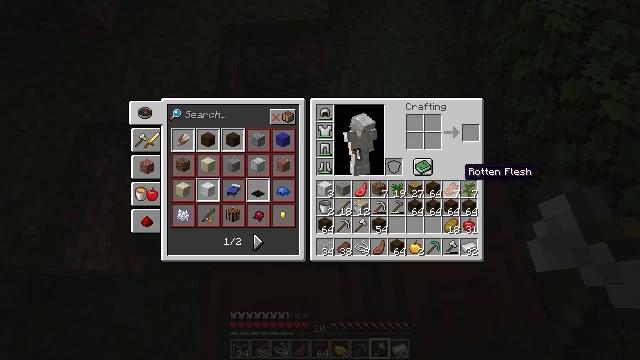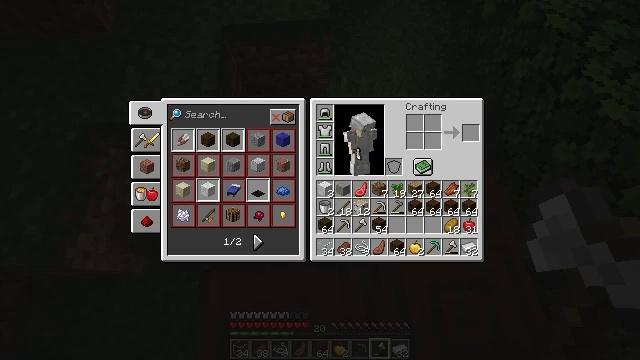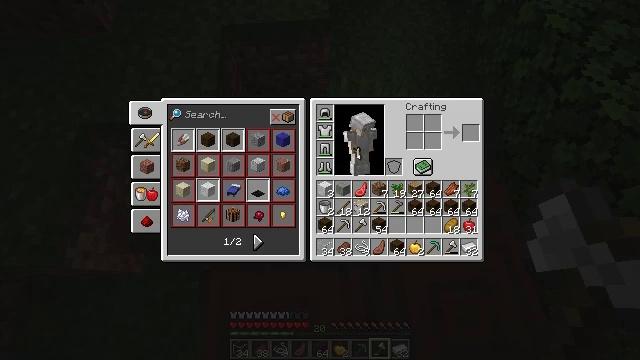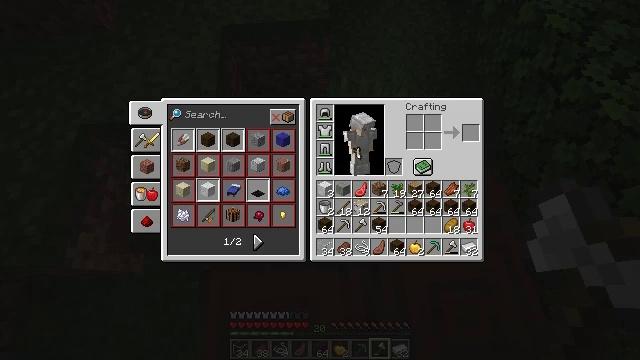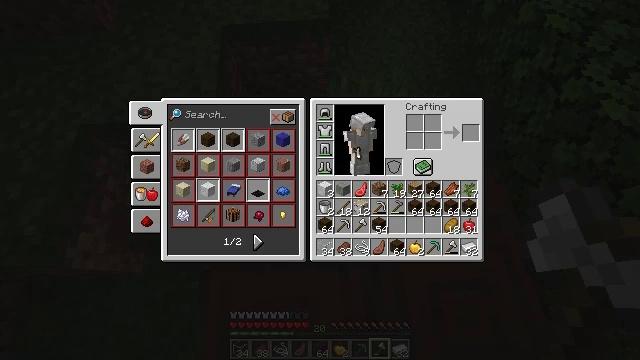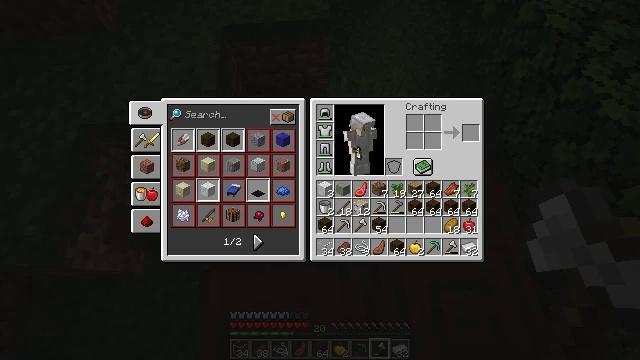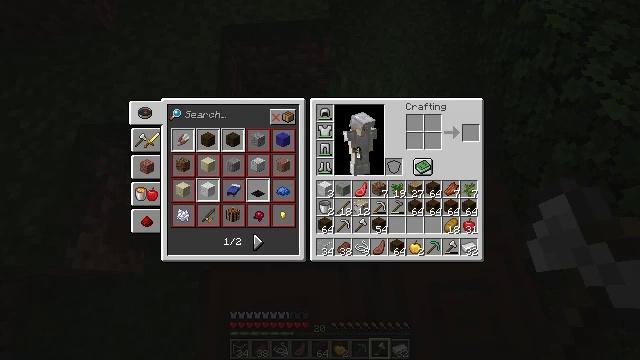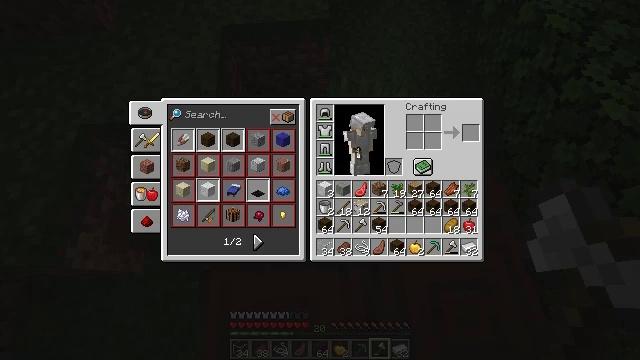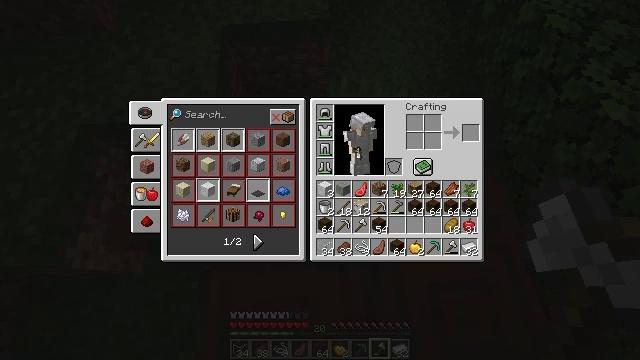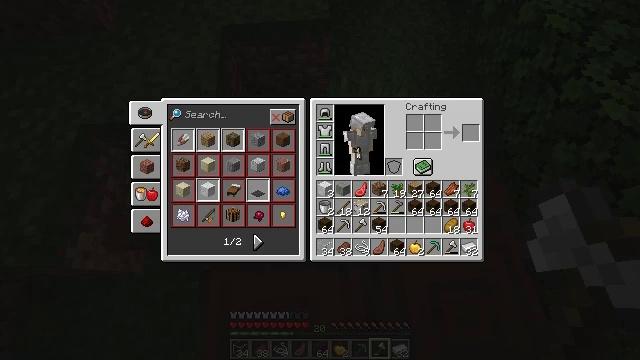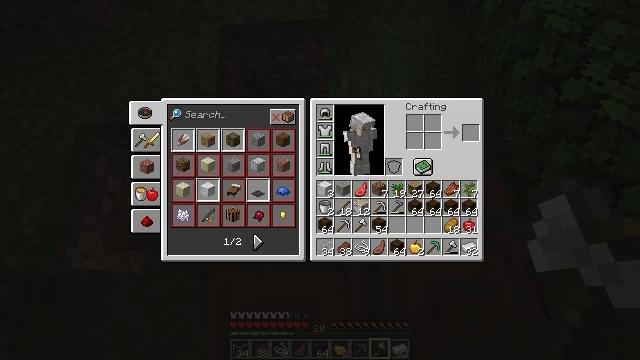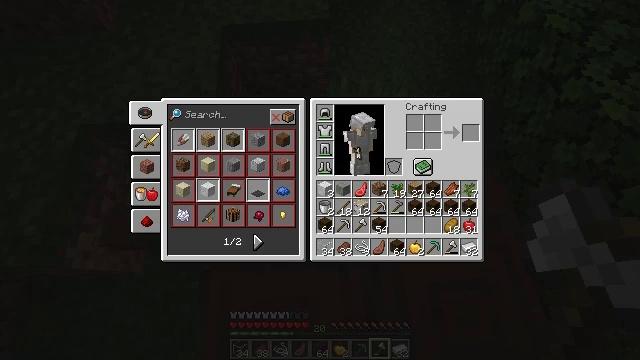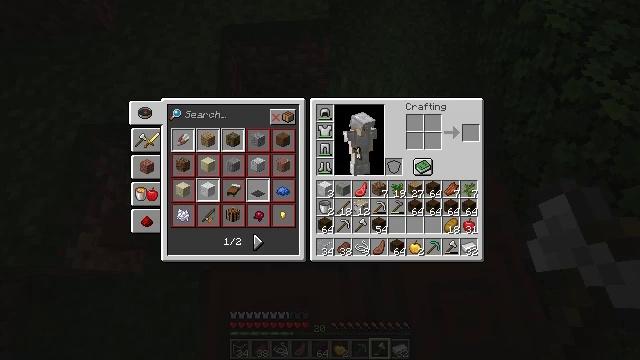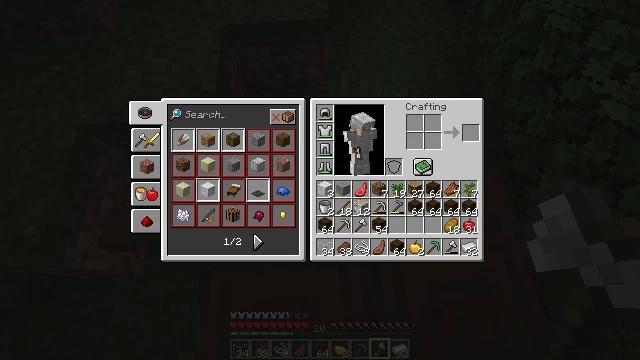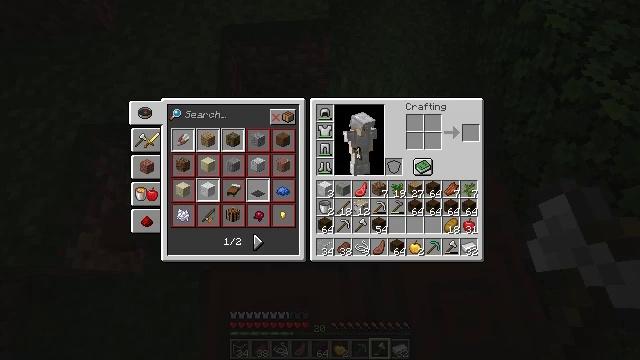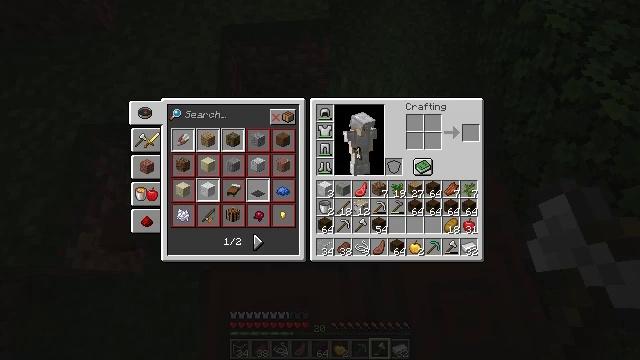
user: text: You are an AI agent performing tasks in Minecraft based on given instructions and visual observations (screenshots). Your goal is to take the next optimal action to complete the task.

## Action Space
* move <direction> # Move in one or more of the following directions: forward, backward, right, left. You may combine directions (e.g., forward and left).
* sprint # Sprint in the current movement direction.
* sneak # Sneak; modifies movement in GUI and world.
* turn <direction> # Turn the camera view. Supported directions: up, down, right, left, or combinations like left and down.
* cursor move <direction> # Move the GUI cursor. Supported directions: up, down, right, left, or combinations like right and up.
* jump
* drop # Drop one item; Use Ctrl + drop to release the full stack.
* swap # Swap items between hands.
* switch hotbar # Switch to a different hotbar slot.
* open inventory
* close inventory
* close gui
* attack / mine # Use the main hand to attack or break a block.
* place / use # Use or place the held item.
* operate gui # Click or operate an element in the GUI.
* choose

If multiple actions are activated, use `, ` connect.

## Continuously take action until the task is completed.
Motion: motion action
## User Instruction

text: Mine the dark oak log from a tree.
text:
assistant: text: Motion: no_op
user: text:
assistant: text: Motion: no_op
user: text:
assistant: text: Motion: no_op
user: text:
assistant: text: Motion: no_op
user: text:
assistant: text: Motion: operate gui
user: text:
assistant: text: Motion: operate gui
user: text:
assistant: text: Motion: no_op
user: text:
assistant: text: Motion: no_op
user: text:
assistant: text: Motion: no_op
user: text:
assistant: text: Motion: no_op
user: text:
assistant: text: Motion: no_op
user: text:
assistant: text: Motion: no_op
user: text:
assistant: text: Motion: no_op
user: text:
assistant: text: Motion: no_op
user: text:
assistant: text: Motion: no_op
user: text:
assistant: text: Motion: no_op
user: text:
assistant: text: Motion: no_op
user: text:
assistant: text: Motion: no_op
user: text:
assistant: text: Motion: no_op
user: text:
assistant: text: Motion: no_op
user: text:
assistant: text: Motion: no_op
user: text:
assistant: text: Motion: no_op
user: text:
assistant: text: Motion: no_op
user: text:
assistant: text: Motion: no_op
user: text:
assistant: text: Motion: no_op
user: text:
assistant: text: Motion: no_op
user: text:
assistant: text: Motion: no_op
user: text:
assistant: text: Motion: turn right and down
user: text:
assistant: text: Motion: turn right and down
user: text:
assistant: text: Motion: turn right and down, attack / mine